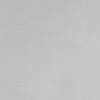
Label: dusty